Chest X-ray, AP view. Patient: 70 years old, sex F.
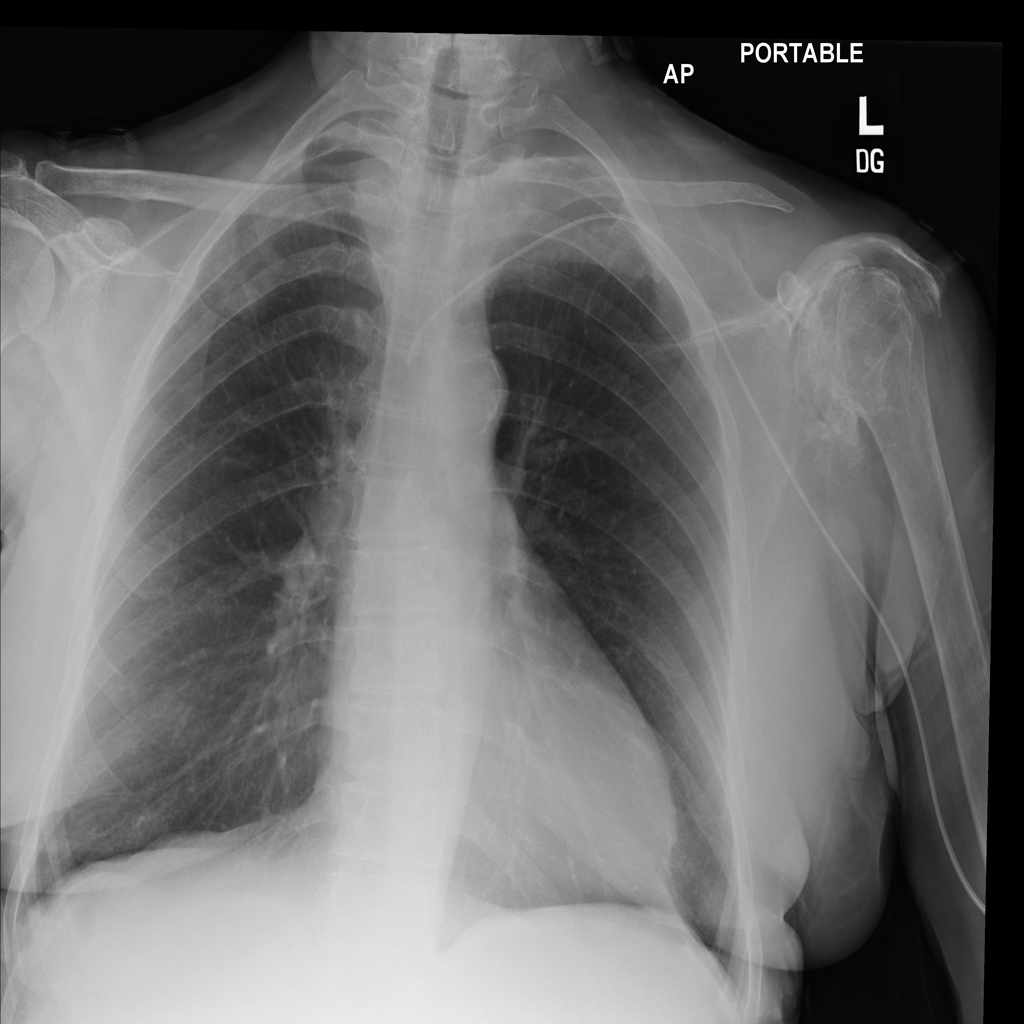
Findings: No Finding